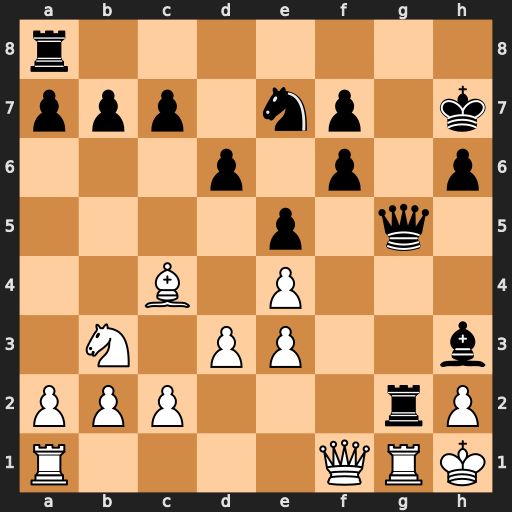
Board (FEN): r7/ppp1np1k/3p1p1p/4p1q1/2B1P3/1N1PP2b/PPP3rP/R4QRK
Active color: w
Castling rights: -
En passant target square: -
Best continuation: Rxg2 Bxg2+ Qxg2